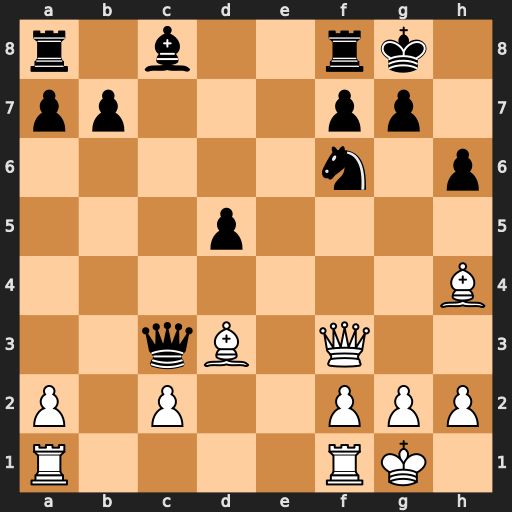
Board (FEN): r1b2rk1/pp3pp1/5n1p/3p4/7B/2qB1Q2/P1P2PPP/R4RK1
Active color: w
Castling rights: -
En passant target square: -
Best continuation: Bh7+ Nxh7 Qxc3